Field crop: tomato
Growth stage: 1
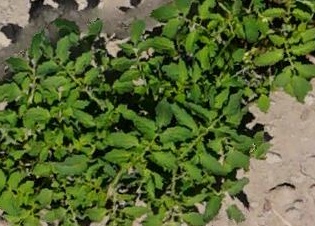
Species: tomato